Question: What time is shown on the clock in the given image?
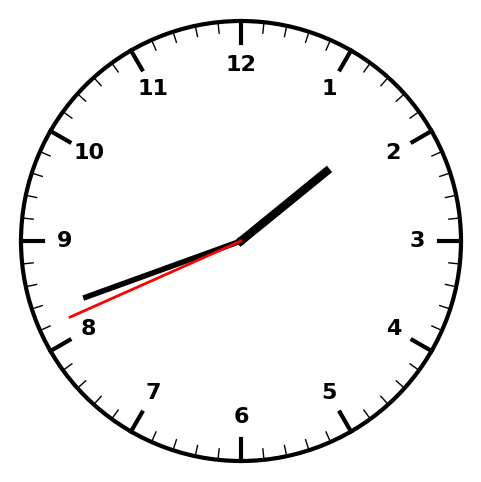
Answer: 01:41:41